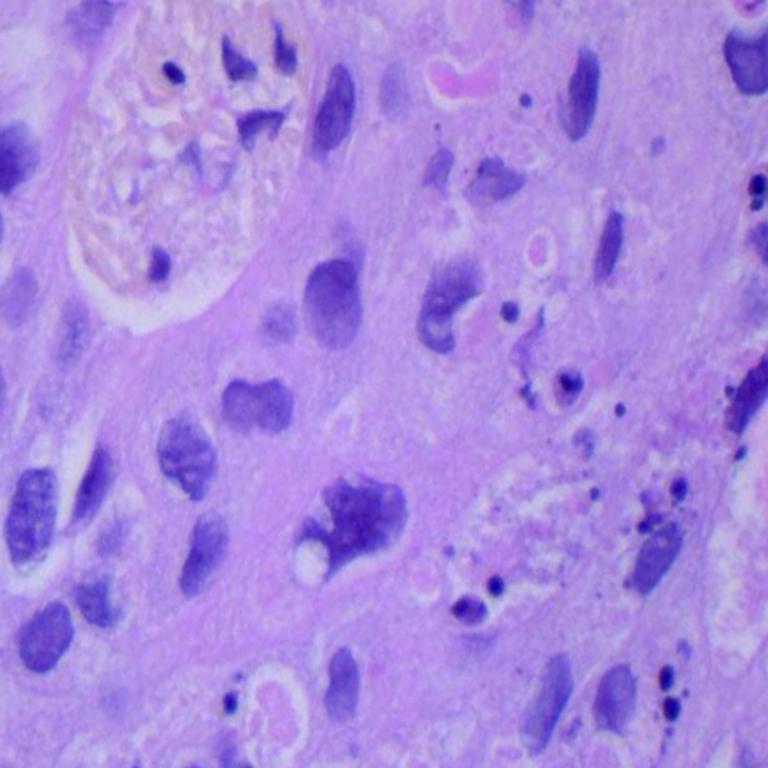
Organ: lung
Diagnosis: squamous carcinomas